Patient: sex M, age 65
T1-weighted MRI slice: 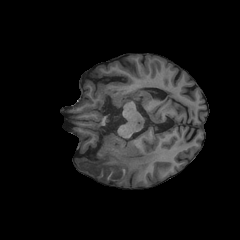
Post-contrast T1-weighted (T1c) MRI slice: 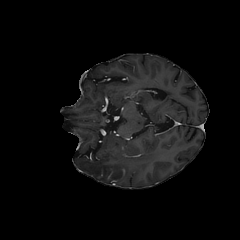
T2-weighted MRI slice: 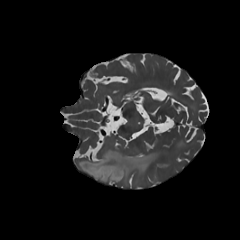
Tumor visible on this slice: yes
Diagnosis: Astrocytoma, IDH-mutant
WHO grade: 2